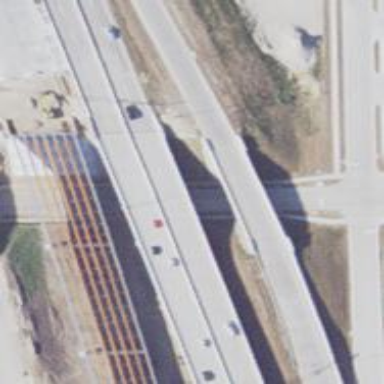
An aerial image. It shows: Bridge on motorway link.